【题型】选择题　【知识点】函数　【难度】easy
已知二次函数 $y = ax^2 + bx$ 的图象如图所示，则函数 $f(x) = x^a$ 和 $g(x) = x^b$ 在第一象限的图象可能为 ( )

A.

B.

C.

D.

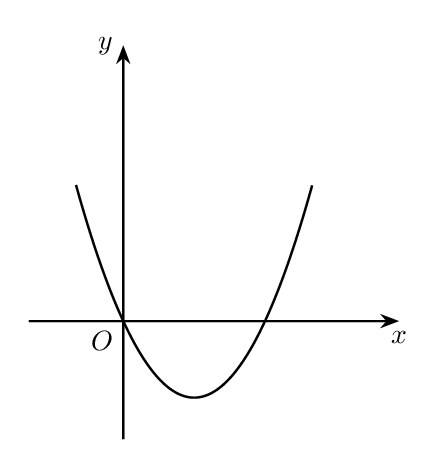
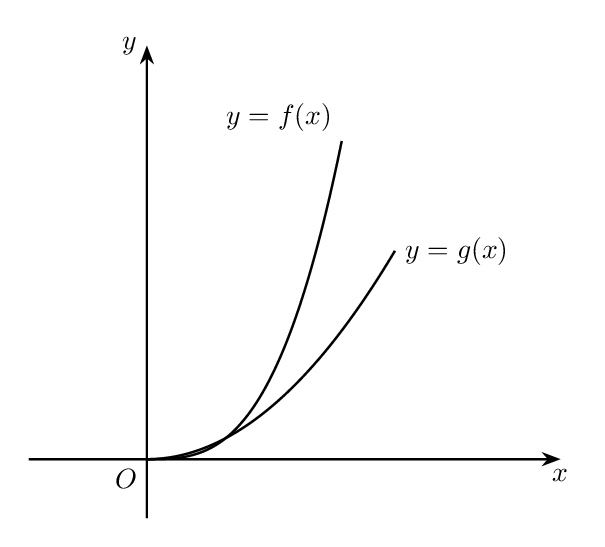
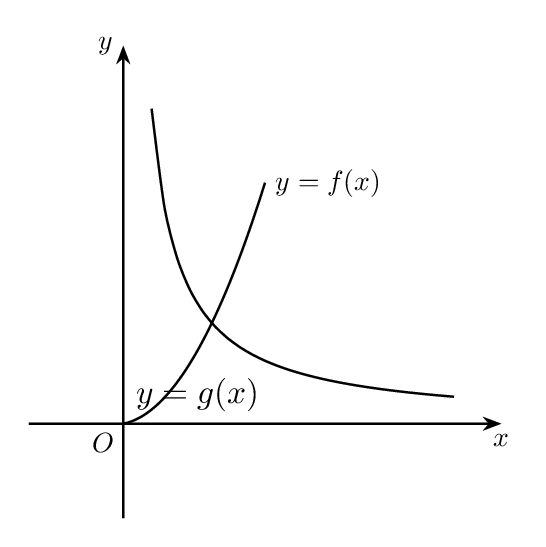
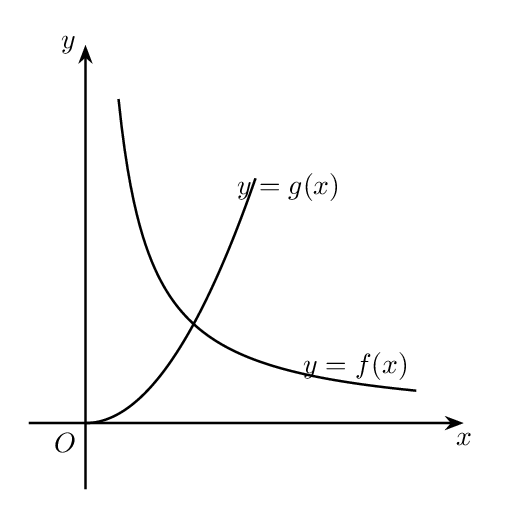
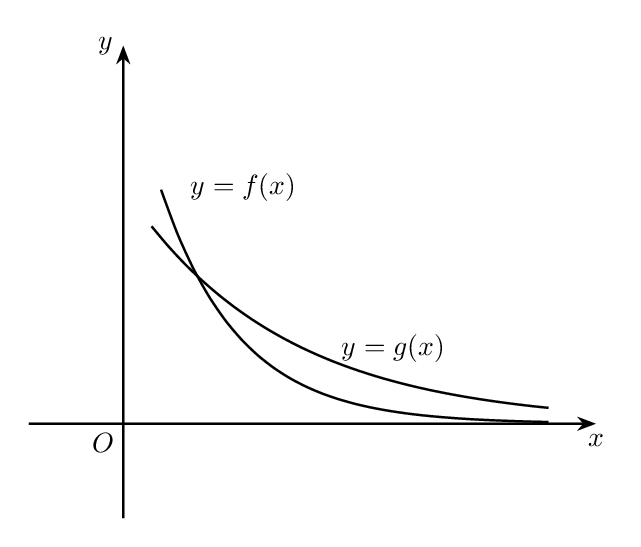
【解答】

\noindent \textbf{【答案】} $\boldsymbol{B}$

\vspace{0.3cm}
\noindent \textbf{【分析】} 由已知图象可确定$a$与$b$的正负情况，进而判断根据幂函数单调性判断各选项正误.

\vspace{0.3cm}
\noindent \textbf{【详解】} 因为二次函数$y=ax^2+bx$的图象开口向上，所以$a>0$，又对称轴在$y$轴右侧，则$-\dfrac{b}{2a}>0$，所以$b<0$，
\vspace{0.1cm}
\noindent 则在第一象限，根据幂函数的单调性可得$f(x)=x^a$单调递增，$g(x)=x^b$单调递减.
\vspace{0.1cm}
\noindent 故选：$\boldsymbol{B}$